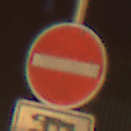
Verkehrszeichen: VerbotDerEinfahrt
Zusatzzeichen unten: MehrspurigeFahrzeugeFrei10
Umgebung: Outdoor, Urban
Tageszeit: Night
Wetter: Clear
Licht: Artificial
Jahreszeit: NotSpecified
Kontrast: HighContrast